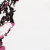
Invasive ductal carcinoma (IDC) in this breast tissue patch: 0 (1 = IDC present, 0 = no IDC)